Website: walmart
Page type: gifting
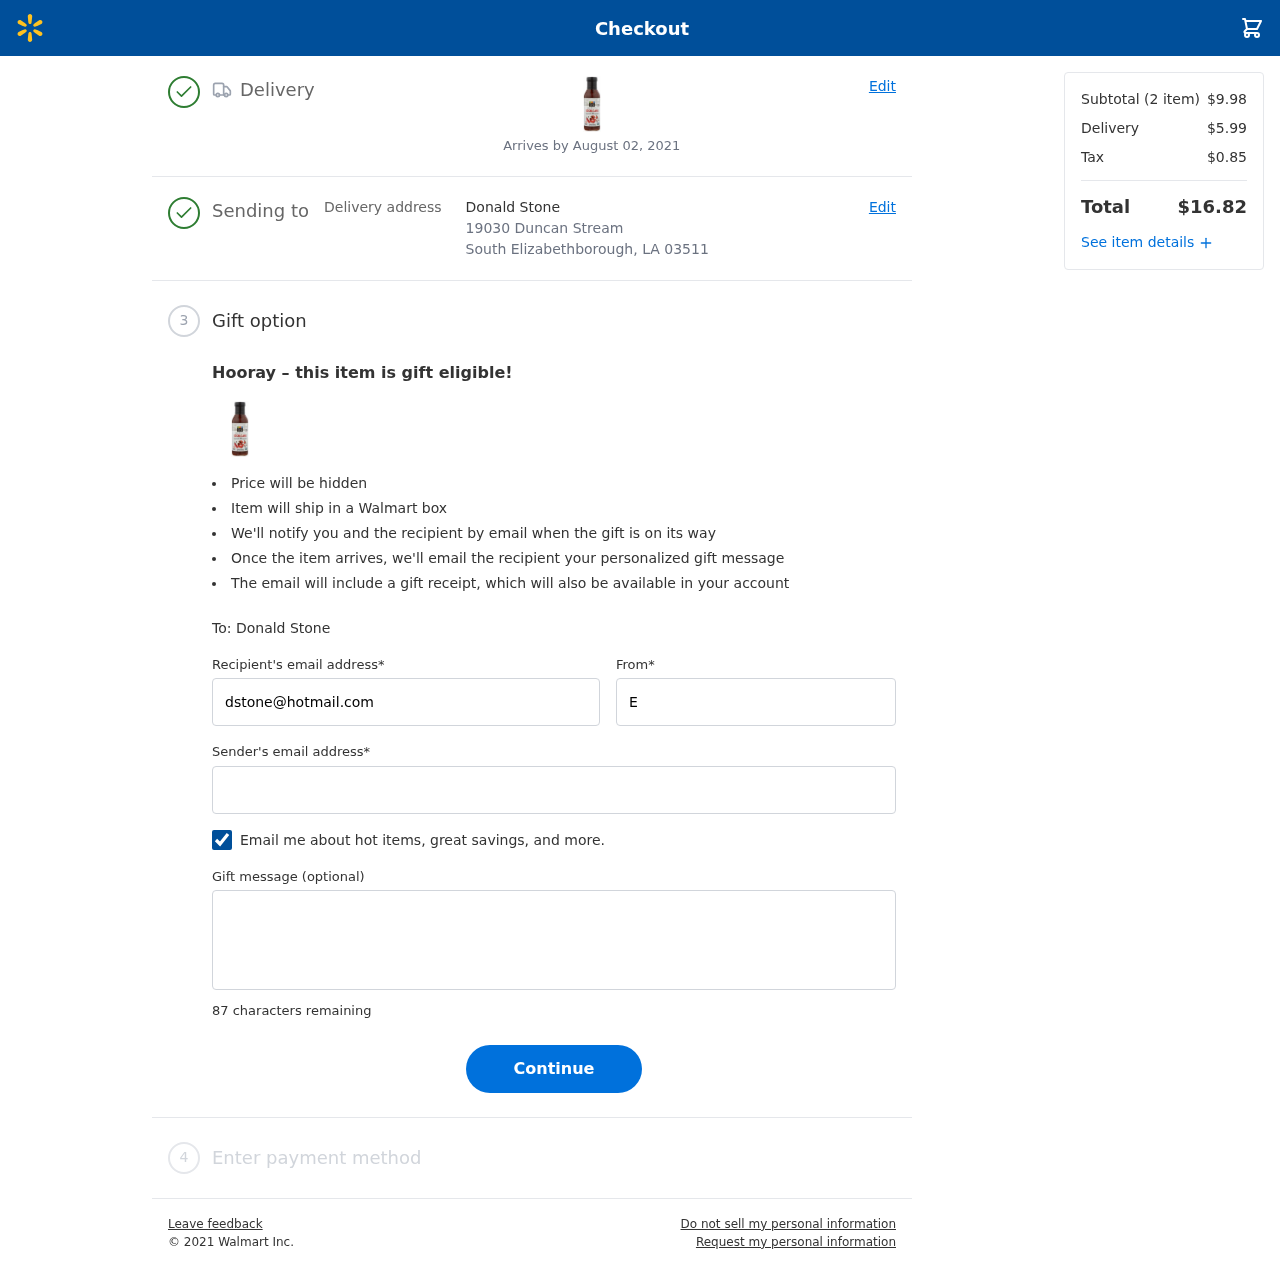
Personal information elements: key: PII_CITY_STATE_ZIP
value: South Elizabethborough, LA 03511
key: PII_EMAIL
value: eric.blake@yahoo.com
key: PII_FIRSTNAME
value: Eric
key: PII_GIFT_EMAIL
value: dstone@hotmail.com
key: PII_GIFT_FULLNAME
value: Donald Stone
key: PII_GIFT_MESSAGE
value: Hey Donald, I know how much you love cooking up a storm, so I thought this Korean style gochujang sauce would be perfect for adding some zing to your meals! Can't wait to taste what you come up with. Enjoy!
Eric
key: PII_STREET
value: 19030 Duncan Stream
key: PII_GIFT_FIRSTNAME
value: Donald
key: PII_GIFT_LASTNAME
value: Stone
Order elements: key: ORDER_DELIVERY_DATE
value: Arrives by August 02, 2021
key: ORDER_NUM_ITEMS
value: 2
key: ORDER_SUBTOTAL
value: $9.98
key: ORDER_SHIPPING_COST
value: $5.99
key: ORDER_TAX
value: $0.85
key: ORDER_TOTAL
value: $16.82